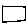
Label: square